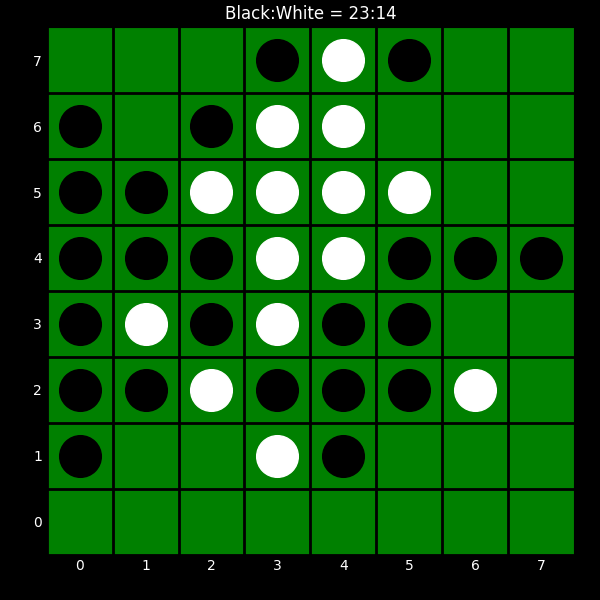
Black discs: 23
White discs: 14